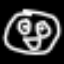
Label: frog